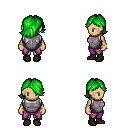
a pixel art fantasy rpg character, female body template, human, tanned skin, steel chest armor, magenta pants, green swoop hairstyle, bracelets, black shoes, four views (front, back, left, right), 2x2 character sprite sheet, small pixel art, hard edges, no anti-aliasing